Aerial crown-view tile of a tropical tree (Barro Colorado Island, Panama), acquired 20240611:
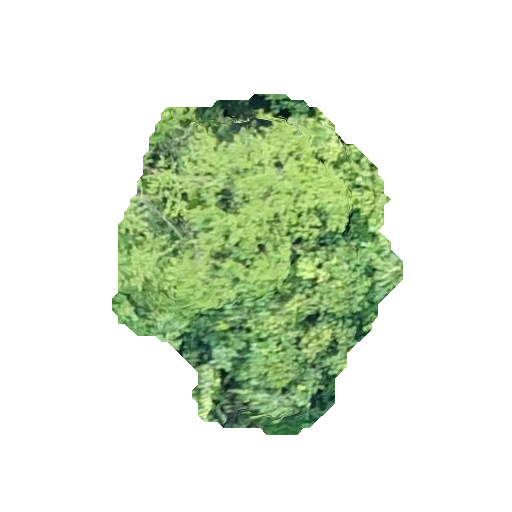
Species: Quararibea stenophylla
GBIF accepted scientific name: Quararibea stenophylla
Crown area: 108.782 m²